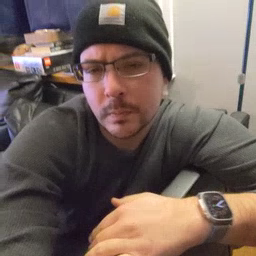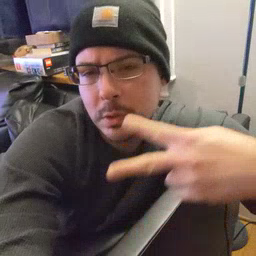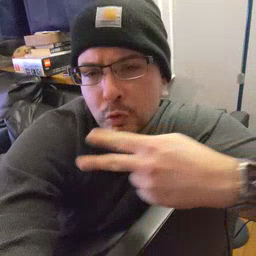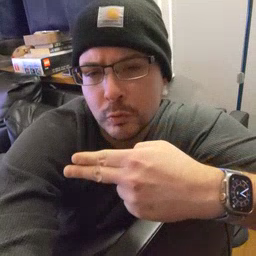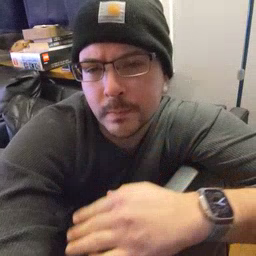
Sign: scissors